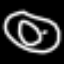
Label: donut